Question: I've got a circle that I've drawn on a canvas. I'd like to draw tab-like objects surrounding this circle using 2 arcs that are connected on each end with a line drawn at a certain angle. Unfortunately, since the lineTo() method only accepts x & y coordinates I have to be able to translate where I want to draw to in those terms.

I can draw the first arc, going from point 4 to 1, but I don't know how to get the x and y coordinates of 1, nor how to figure out what the x and y coordinate of 2 would need to be. Once I'm at 2, I just need to increase the radius to draw the arc from 2 to 3 (or 3 to 2), but then I would need to know how to get the x, y coordinates of 4 so that I can call lineTo() and pass x and y of 4. I think this is probably some simple geometry or trigonometry involving Math.sin() and Math.cos() but I'm having a bit of a tough time figuring it out.
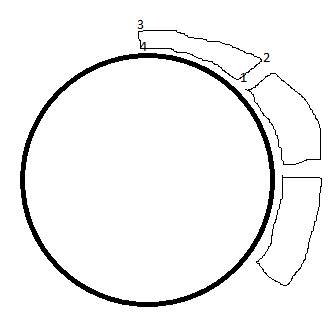
Answer: I've used something like the <URL>.
This will give you those tabs you like, and you can play with the spacing between the tabs.
You won't need lineTo, you can just use the fill and stroke of each 'tab' to create that effect.